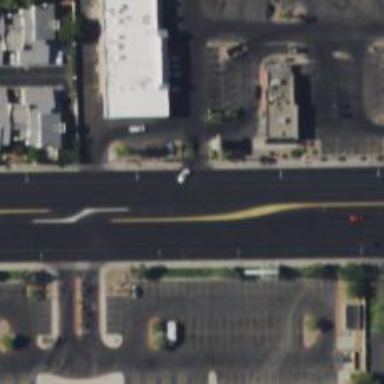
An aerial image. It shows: Primary road with asphalt surface.